Question: Input values to the query : 1-20
Values in the database : 4,5, 15,16
I would like a query that gives me results as following
'''
Value - Count
===== - =====
1 - 3
6 - 9
17 - 3
'''
So basically, first generate continuous numbers from 1 to 20, count available numbers.
I wrote a query but I can not get it to fully work:
'''
with avail_ip as (
SELECT (0) + LEVEL AS val
FROM DUAL
CONNECT BY LEVEL < 20),
grouped_tab as (
select val,lead(val,1,0) over (order by val) next_val
from avail_ip u
where not exists (
select 'x' from (select 4 val from dual) b
where b.val=u.val) )
select
val,next_val-val difference,
count(*) over (partition by next_val-val) avail_count
from grouped_tab
order by 1
'''
It gives me count but i am not sure how to compress the rows to just three rows.
I was not able to add complete query, I kept getting 'error occurred while submission'. For some reason it does not like union clause. So I am attaching query as a image :(

More details of exact requirement:
I am writing a ip management module and i need to find out available (free) ip addresses within a ip block. Block could be /16 or /24 or even /12. To make it even challenging, i also support IPv6 so will have lot more numbers to manage. All issued ip addresses are stored in decimal format. So my thought is to first generate all ip decimals within the block range from network address to broadcast address. For eg. in a /24, there would 255 addresses and in case of /16 would 64K.
Now, secondly find all used addresses within a block, and find out available number of address with a starting ip. So in the above example, starting 1 ip- 3 addresses are available, starting with 6, 9 are available .
My last concern would be the query should be able to run fast enough to run through millions of numbers.
And sorry again, if my original question was not clear enough.
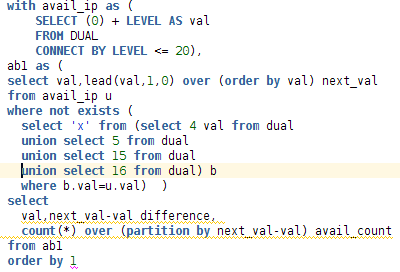
Answer: Similar sort of idea to what you tried:
'''
with all_values as (
select :start_val + level - 1 as val
from dual
connect by level <= (:end_val - :start_val) + 1
),
missing_values as (
select val
from all_values
where not exists (select null from t42 where id = val)
),
chains as (
select val,
val - (row_number() over (order by val) + :start_val - 1) as chain
from missing_values
)
select min(val), count(*) - 1 as gap_count
from chains
group by chain
order by min(val);
'''
With 'start_val' as 1 and 'end_val' as 20, and your data in table 't42', that gets:
'''
MIN(VAL) GAP_COUNT
---------- ----------
1 3
6 9
17 4
'''
I've made 'end_val' inclusive though; not sure if if you want it to be inclusive or exclusive. And I've perhaps made it more flexible that you need - your version also assumes you're always starting from 1.
The 'all_values' CTE is basically the same as your, generating all the numbers between the start and end values - 1 to 20 (inclusive!) in this case.
The 'missing_values' CTE removes the values that are in the table, so you're left with '1,2,3,6,7,8,9,10,11,12,13,14,17,18,19,20'.
The 'chains' CTE does the magic part. This gets the difference between each value and where you would expect it to be in a contiguous list. The difference - what I've called 'chain' - is the same for all contiguous missing values; 1,2,3 all get 0, 6 to 14 all get 2, and 17 to 20 all get 4. That chain value can then be used to group by, and you can use the aggregate count and min to get the answer you need.
<URL> that is specifically for 1-20, showing the data from each intermediate step. This would work for any upper limit, just by changing the 20, but assumes you'll always start from 1.